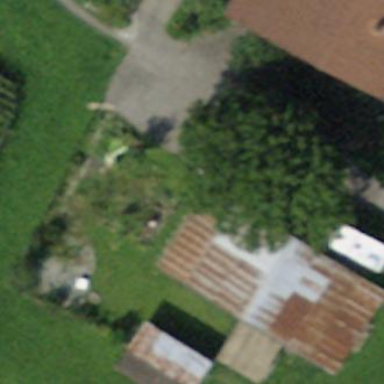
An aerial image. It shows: Barn.